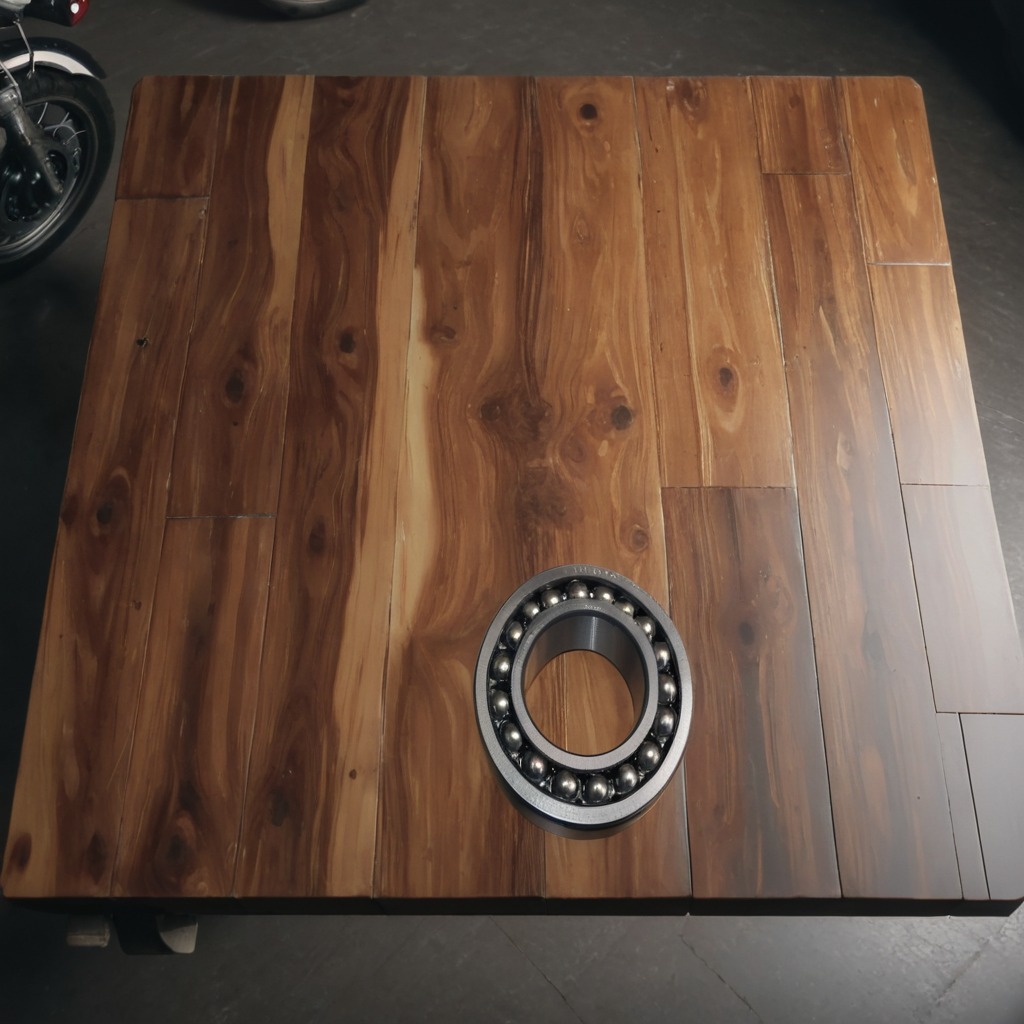
A metal ball bearing is lying on the oil-spilled wooden table in a vintage motorcycle garage.